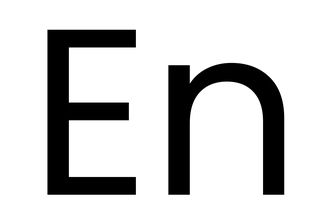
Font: Poppins-Regular